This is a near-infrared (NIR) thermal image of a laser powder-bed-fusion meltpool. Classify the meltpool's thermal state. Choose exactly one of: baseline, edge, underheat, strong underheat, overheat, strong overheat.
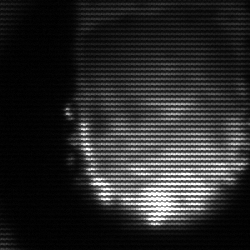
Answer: baseline